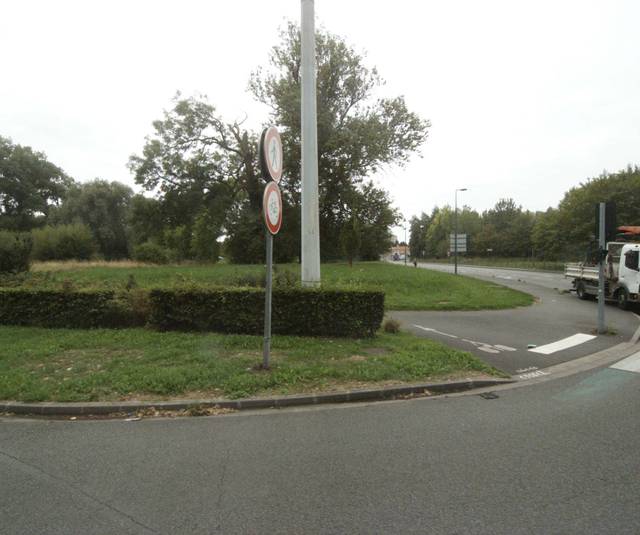
Region: France
Coordinates: 50.648, 3.069